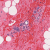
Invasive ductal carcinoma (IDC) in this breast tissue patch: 0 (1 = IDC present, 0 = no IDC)